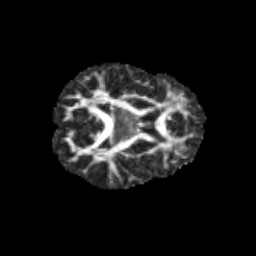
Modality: FA
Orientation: axial
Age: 13
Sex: female
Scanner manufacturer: siemens
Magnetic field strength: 3 T
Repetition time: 3.8 s
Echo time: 0.07 s